Question: I am trying to replicate the concept of chart Fig 1 from the following paper (<URL>:

It is a histogram whose bin widths vary dependent upon the value of 'x' and whose height depends on variable 'y'. The precise values in the chart are not of concern - rather, understanding how to reproduce it.
The following code creates a data frame with two characteristics ('abatement' and 'cost') for each 'measure'. the width of 'measure' is the abatement, and the height of 'measure' is cost. The 'measure' should be ordered from least cost to highest cost.
'''
measure <- c(LETTERS)
abatement <- c(sample(1:100, 26))
cost <- c(sample(-100:250, 26))
data <- data.frame(cbind(measure, abatement, cost))
'''
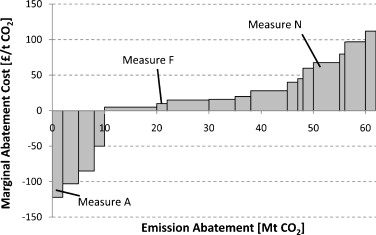
Answer: Technically speaking, this is a barplot and not a histogram (histograms specifically refer to barplots used to represent binned frequencies of continuous variables) ...
Your 'cbind()' is messing things up (converting 'abatement' and 'cost' to factors):
'''
data <- data.frame(measure, abatement, cost)
'''
Here's a start:
'''
with(dplyr::arrange(data,cost),
barplot(width=abatement,height=cost,space=0))
'''